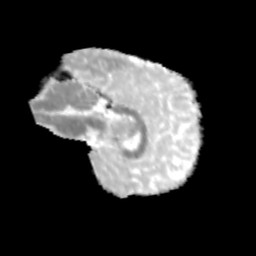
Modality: MD
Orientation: sagittal
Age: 11
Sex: male
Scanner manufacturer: siemens
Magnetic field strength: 3 T
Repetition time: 3.8 s
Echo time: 0.07 s